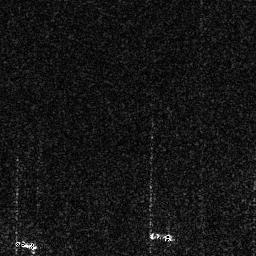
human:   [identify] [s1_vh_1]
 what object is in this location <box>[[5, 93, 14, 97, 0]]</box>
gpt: <ref>1 small ship at the bottom left</ref>

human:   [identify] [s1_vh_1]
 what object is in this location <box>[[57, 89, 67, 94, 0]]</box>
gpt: <ref>1 small ship at the bottom</ref>